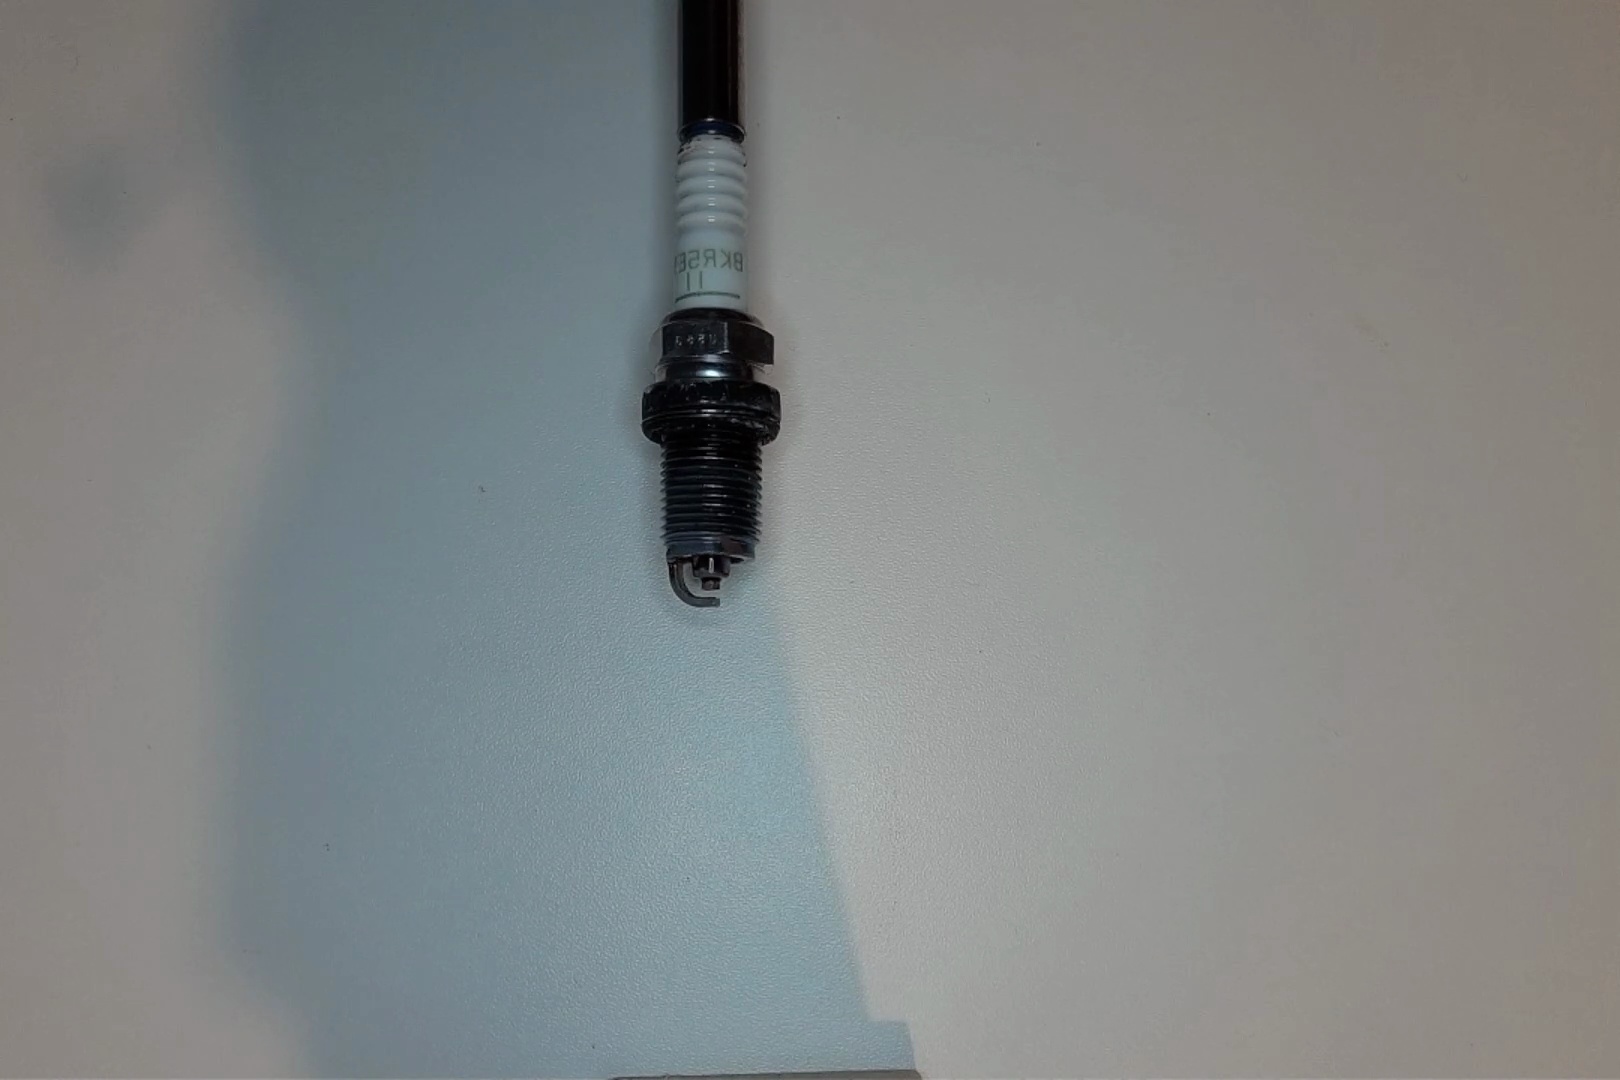
Label: anomaly